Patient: sex M, age 81
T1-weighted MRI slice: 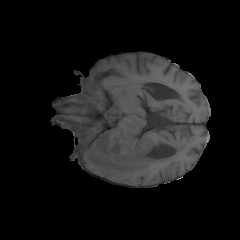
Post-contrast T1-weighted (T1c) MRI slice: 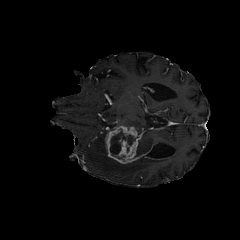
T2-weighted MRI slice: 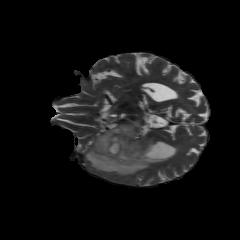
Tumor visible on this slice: yes
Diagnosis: Glioblastoma, IDH-wildtype
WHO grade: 4